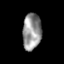
Tissue: skin
Cell type: T cells
Senescence score: 0.2754
Nuclear area (px): 664
Mean DAPI intensity: 148.822